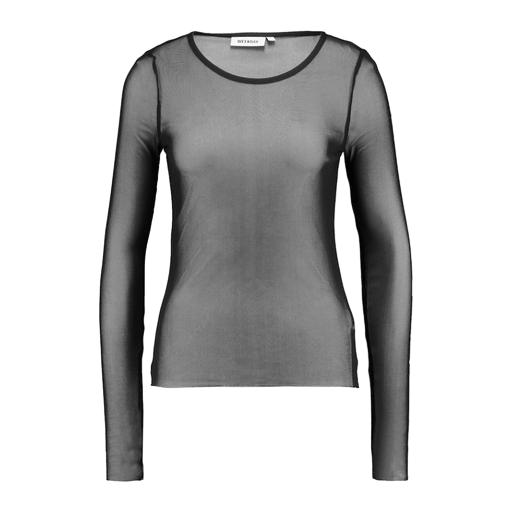
long sleeved sheer t-shirt, sheer t-shirt, sheer long sleeve, white background